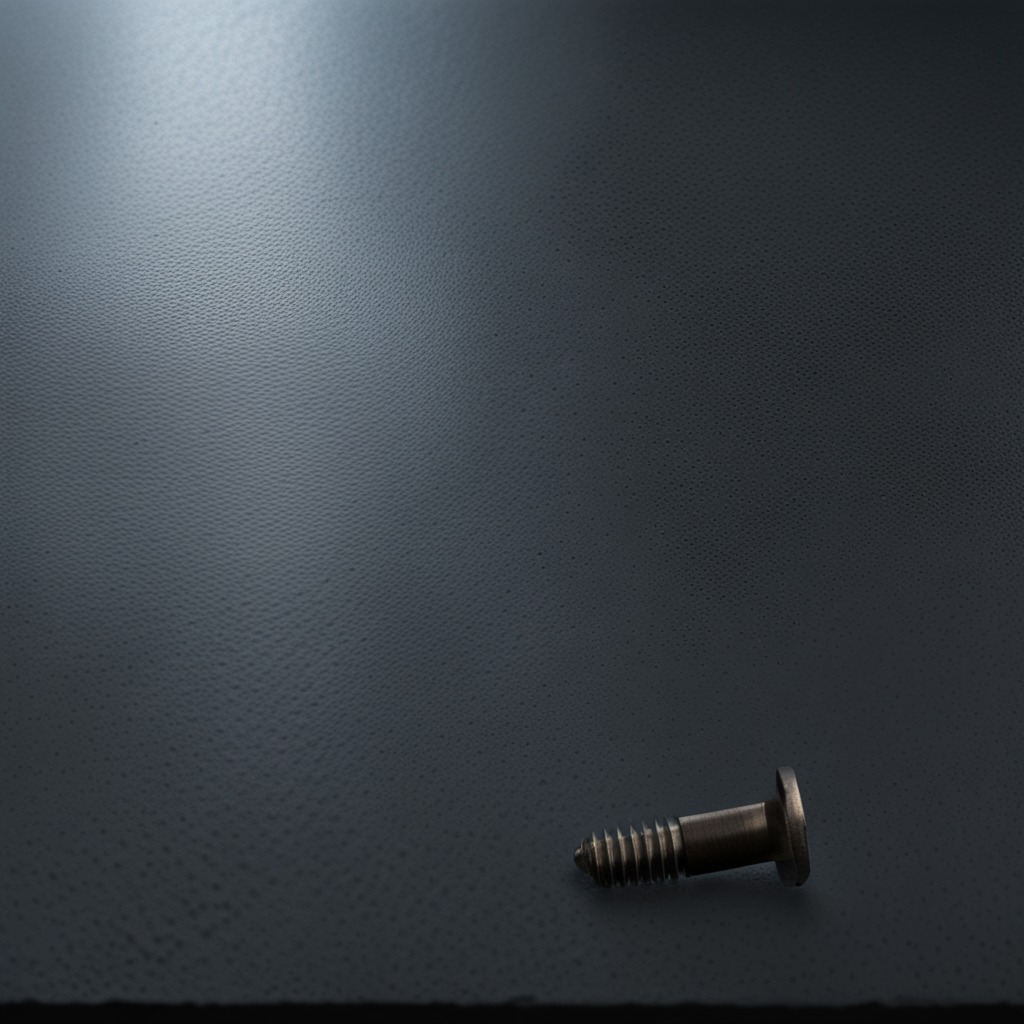
A metal screw is lying on the clean granite table inside a workshop at night.